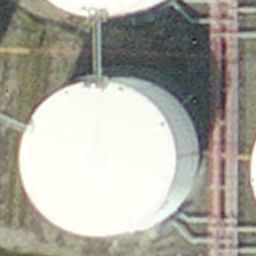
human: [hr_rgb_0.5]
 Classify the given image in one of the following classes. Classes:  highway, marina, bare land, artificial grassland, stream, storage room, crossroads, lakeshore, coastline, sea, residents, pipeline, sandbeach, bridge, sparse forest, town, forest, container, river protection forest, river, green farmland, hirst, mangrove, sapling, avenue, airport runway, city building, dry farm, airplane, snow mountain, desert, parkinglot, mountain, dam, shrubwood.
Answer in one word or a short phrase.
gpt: storage room